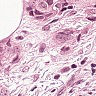
Metastatic tissue present: yes